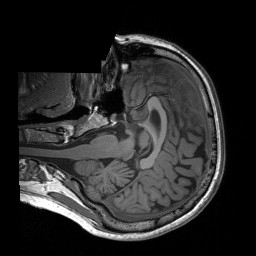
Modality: T1w
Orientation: axial
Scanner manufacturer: siemens
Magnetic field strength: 3 T